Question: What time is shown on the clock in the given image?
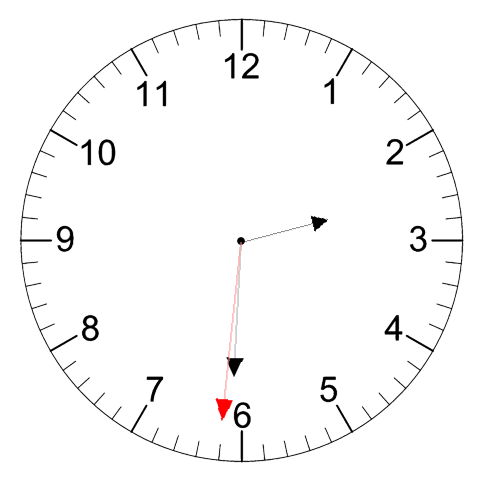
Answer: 02:30:31